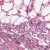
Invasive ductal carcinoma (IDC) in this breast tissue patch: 0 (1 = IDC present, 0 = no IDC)